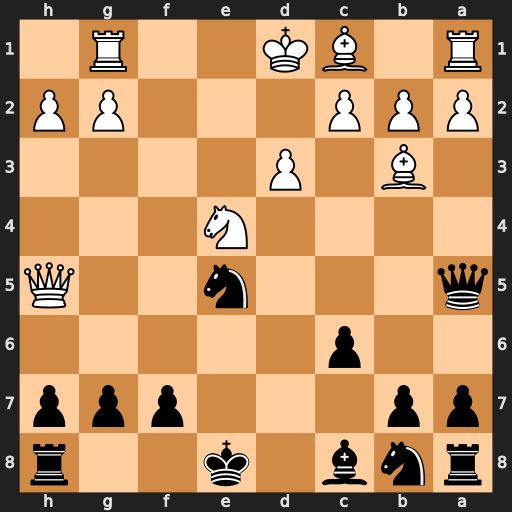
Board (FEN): rnb1k2r/pp3ppp/2p5/q3n2Q/4N3/1B1P4/PPP3PP/R1BK2R1
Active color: b
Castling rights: kq
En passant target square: -
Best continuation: Bg4+ Qxg4 Nxg4